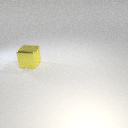
large yellow metal cube